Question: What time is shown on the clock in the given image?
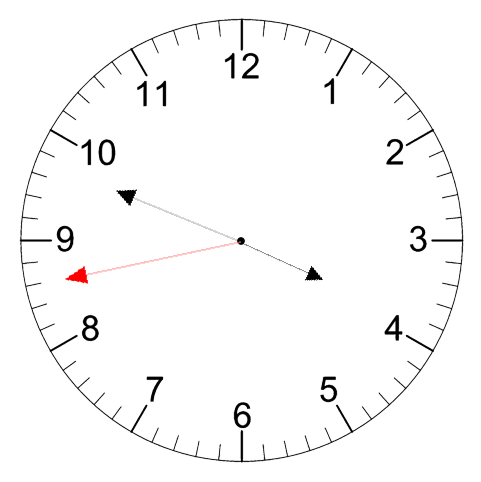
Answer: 03:48:43